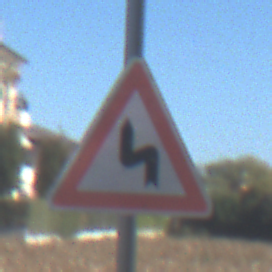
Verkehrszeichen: DoppelkurveZunaechstLinks
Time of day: MorningAfternoon
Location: Outdoor (Suburban)
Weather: PartlyCloudy
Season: NotSpecified
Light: Natural